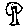
Label: tree